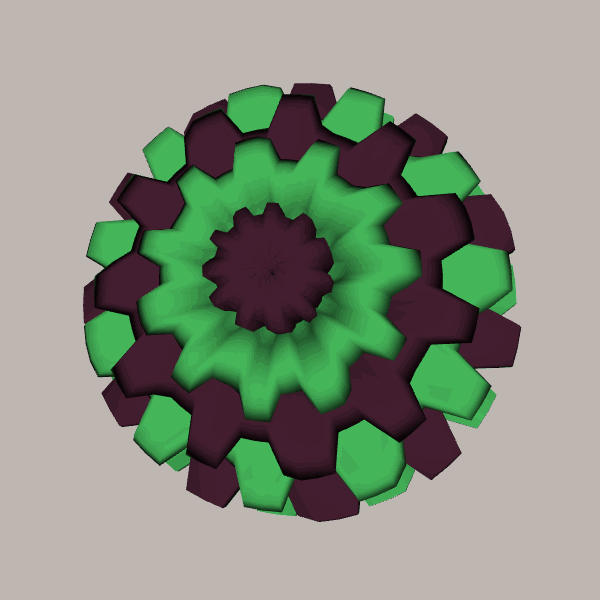
Background: light